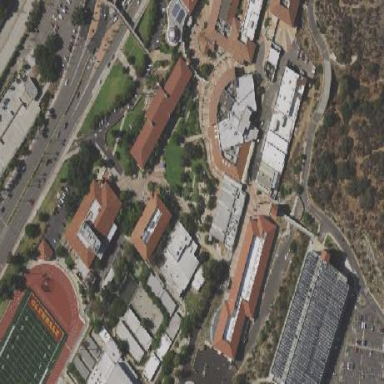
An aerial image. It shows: College.